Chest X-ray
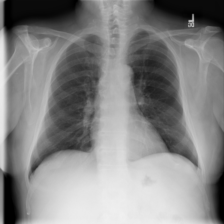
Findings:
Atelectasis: negative
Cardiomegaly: negative
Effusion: negative
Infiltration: negative
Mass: negative
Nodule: negative
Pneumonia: negative
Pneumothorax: negative
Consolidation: negative
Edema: negative
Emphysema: negative
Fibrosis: negative
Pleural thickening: negative
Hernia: negative